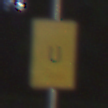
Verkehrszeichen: AnkuendigungOderFortsetzungUmleitungOhnePfeilsymbol
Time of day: Night
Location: Outdoor (Suburban)
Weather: PartlyCloudy
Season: NotSpecified
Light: Artificial